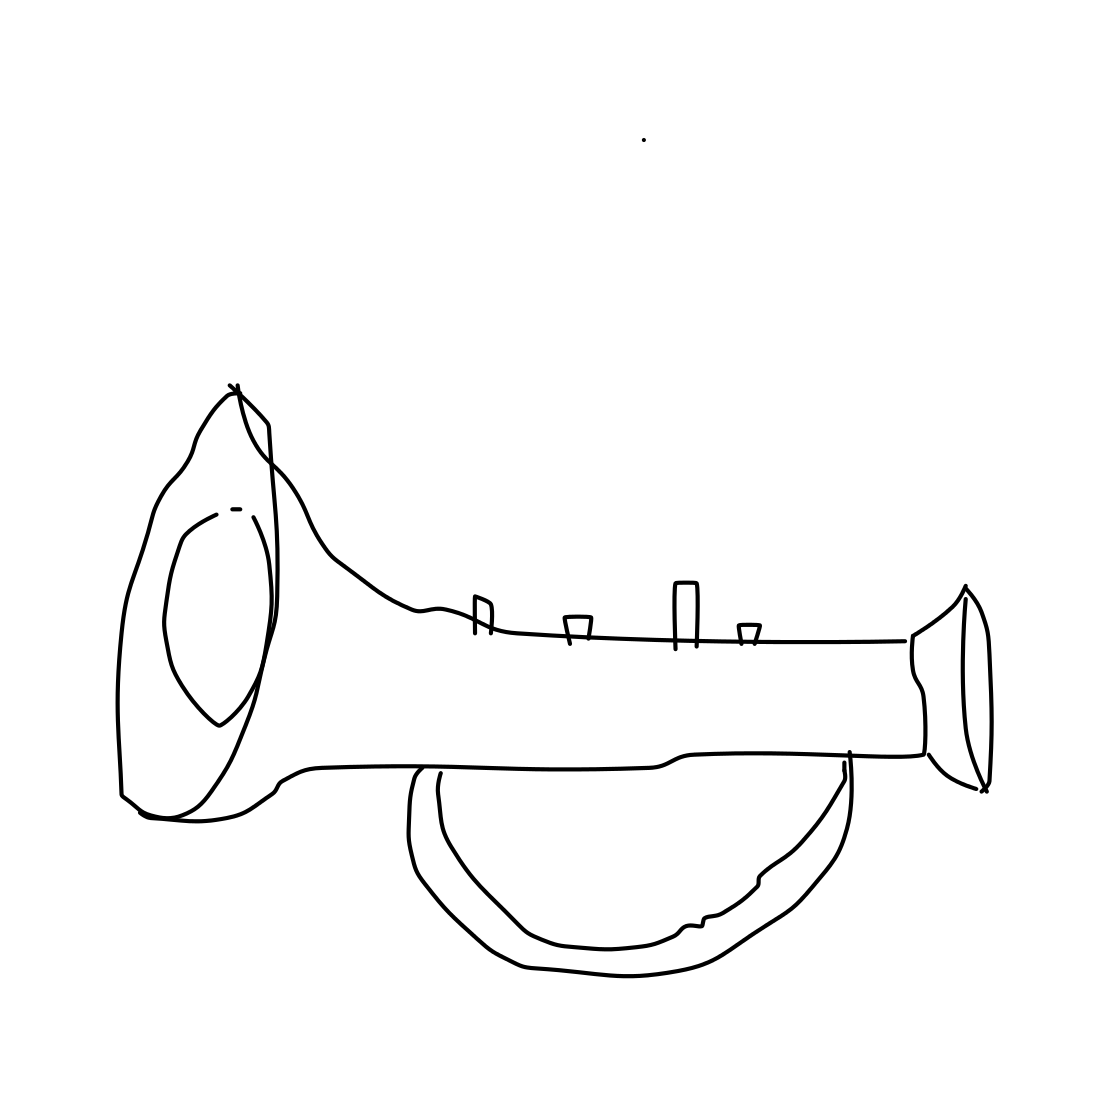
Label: trumpet